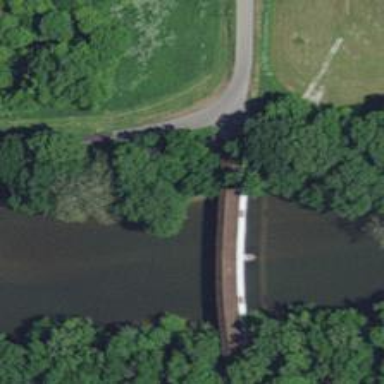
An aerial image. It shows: Covered bridge over service road.